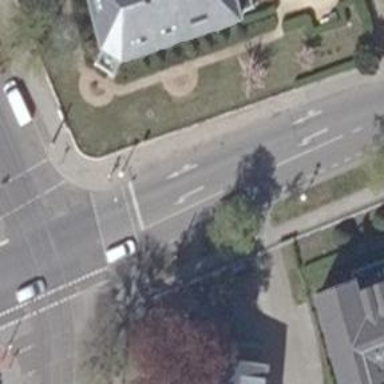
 there are sidewalks. There is lane for cycling on the left side with surface made of sett."